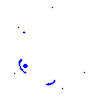
Particle: proton